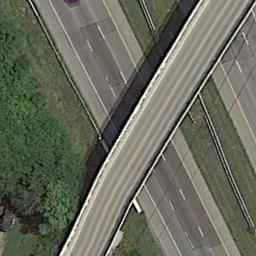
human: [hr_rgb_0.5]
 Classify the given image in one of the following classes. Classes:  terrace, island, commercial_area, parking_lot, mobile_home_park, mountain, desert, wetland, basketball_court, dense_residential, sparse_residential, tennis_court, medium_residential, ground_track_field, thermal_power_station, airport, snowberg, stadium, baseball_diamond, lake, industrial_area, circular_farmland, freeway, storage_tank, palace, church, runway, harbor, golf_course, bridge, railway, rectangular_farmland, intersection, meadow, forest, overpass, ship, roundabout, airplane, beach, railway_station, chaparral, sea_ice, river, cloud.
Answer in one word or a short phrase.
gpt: overpass